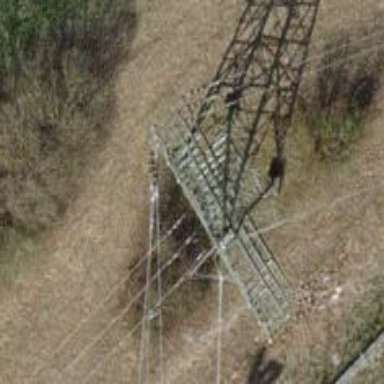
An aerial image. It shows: Power line with three cables.